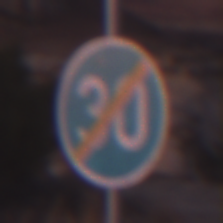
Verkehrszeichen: EndeMindestgeschwindigkeit
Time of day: Dawn
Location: Outdoor (Nature)
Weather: PartlyCloudy
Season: NotSpecified
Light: Natural